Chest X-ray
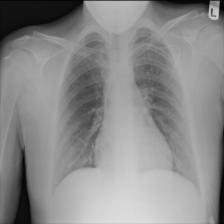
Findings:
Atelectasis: negative
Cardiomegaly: negative
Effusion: negative
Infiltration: negative
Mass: negative
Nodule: negative
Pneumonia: negative
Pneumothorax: negative
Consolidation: negative
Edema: negative
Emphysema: negative
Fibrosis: negative
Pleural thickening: negative
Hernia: negative